Question: I'm trying to populate a SQL table using an API with PowerShell.
'''
$conn = New-Object System.Data.SqlClient.SqlConnection("Data Source=SERVERNAME; Initial Catalog=DATABASENAME; Integrated Security=SSPI")
$conn.open()
$cmd = $conn.CreateCommand()
$request = 'http://data.website.com/api/'
If ($JSONResult.success){
$JSONResult.rates.PSObject.Properties | ForEach-Object {
New-Object -Type PSObject -Property @{
'date' = $JSONResult.date
'timestamp' = $JSONResult.timestamp
'base' = $JSONResult.base
'currency' = $_.name
'rate' = $_.value
}
} | select date,timestamp,base,currency,rate|ft -auto
}
foreach($obj in $JSONResult) {
$cmd.CommandText = "INSERT ExRate VALUES (@Date, @Timestamp, @Base, @Currency, @Rate)"
$cmd.Parameters.Add("@Date", $obj.date);
$cmd.Parameters.Add("@Timestam", $obj.timestamp);
$cmd.Parameters.Add("@Base", $obj.base);
$cmd.Parameters.Add("@Currency", $obj.currency);
$cmd.Parameters.Add("@Rate", $obj.rate);
$cmd.ExecuteNonQuery()
$cmd.Parameters.clear();
}
$conn.Close()
'''
This is the error I am getting:

> Exception calling "ExecuteNonQuery" with "0" argument(s): "The parameterized query '(@Date nvarchar(10),@Timestamp int,@Base nvarchar(3),@Currency n' expects the parameter '@Currency' which was not supplied."
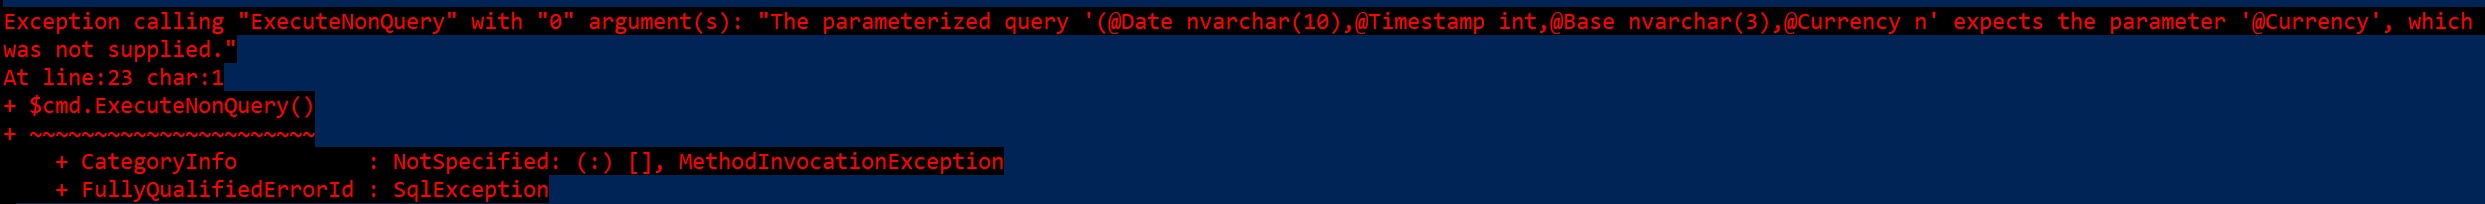
Answer: I believe this is what you want I moved rates.psobject.Properties to be piped to the foreach:
'''
$j = '{ "success": true, "timestamp": <PHONE>, "base": "EUR", "date": "2018-06-20", "rates": { "AUD": 1.566015, "CAD": 1.560132, "CHF": 1.154727, "CNY": 7.827874, "GBP": 0.882047, "JPY": 132.360679, "USD": 1.23396 } } '
$j2 = $J |convertfrom-json
$results = $j2.rates.psobject.Properties | foreach {
New-Object -Type PSObject -Property @{
'date' = $($j2.date)
'timestamp' = $($j2.timestamp)
'base' = $($j2.base )
'currency' = $_.name
'rate' = $_.value
}
}
'''
Results look like this:
'''
date : 2018-06-20
currency : AUD
timestamp : <PHONE>
rate : 1.566015
base : EUR
date : 2018-06-20
currency : CAD
timestamp : <PHONE>
rate : 1.560132
base : EUR
date : 2018-06-20
currency : CHF
timestamp : <PHONE>
rate : 1.154727
base : EUR
date : 2018-06-20
currency : CNY
timestamp : <PHONE>
rate : 7.827874
base : EUR
date : 2018-06-20
currency : GBP
timestamp : <PHONE>
rate : 0.882047
base : EUR
date : 2018-06-20
currency : JPY
timestamp : <PHONE>
rate : 132.360679
base : EUR
date : 2018-06-20
currency : USD
timestamp : <PHONE>
rate : 1.23396
base : EUR
'''
Remainder of the code
'''
foreach($obj in $results) {
$cmd.CommandText = "INSERT ExRate VALUES (@Date, @Timestamp, @Base, @Currency, @Rate)"
$cmd.Parameters.Add("@Date", $obj.date);
$cmd.Parameters.Add("@Timestamp", $obj.timestamp);
$cmd.Parameters.Add("@Base", $obj.base);
$cmd.Parameters.Add("@Currency", $obj.currency);
$cmd.Parameters.Add("@Rate", $obj.rate);
$cmd.ExecuteNonQuery()
$cmd.Parameters.clear();
}
$conn.Close()
'''